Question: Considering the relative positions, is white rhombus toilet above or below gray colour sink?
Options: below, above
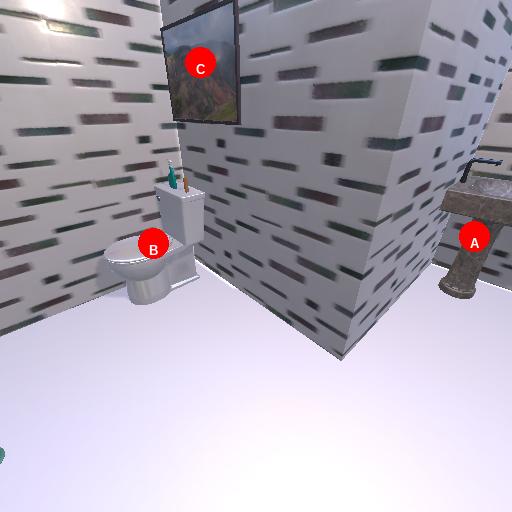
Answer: below